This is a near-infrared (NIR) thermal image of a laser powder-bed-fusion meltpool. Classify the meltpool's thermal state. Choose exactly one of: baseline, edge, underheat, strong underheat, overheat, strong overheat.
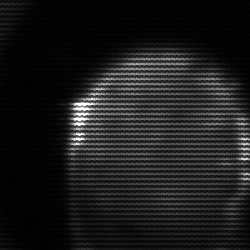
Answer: edge